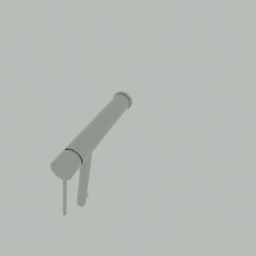
Label: appliances